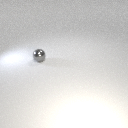
small gray metal sphere